Question: I'm migrating a cell-based NSOutlineView to a view-based one, and I'm noticing that text is being rendered differently in the view-based outline view. See this image:

Why the difference? Some background information that may help?
- - - - -
I think this describes a similar issue: <URL> any of the cell views or text fields are layer-backed.
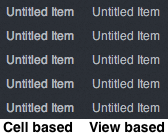
Answer: I've figured it out. In Interface Builder, if I select the text field in the table cell view, check "Draws Background," and set the background color to clear (RGBA 0,0,0,0), the text appears smoothed the same way as it would in a cell-based outline view.
So I don't think it's an NSOutlineView issue in particular. I don't know the internals of Cocoa text rendering, but I'm assuming it's because font smoothing will vary based on what kind of background the text is being drawn on.